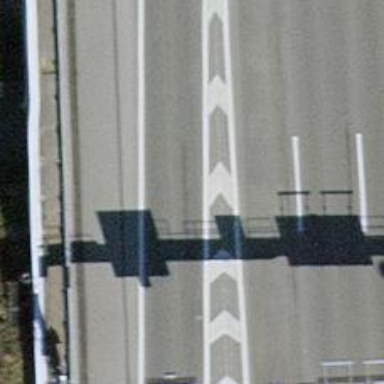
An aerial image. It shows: Asphalt bridge on motorway.